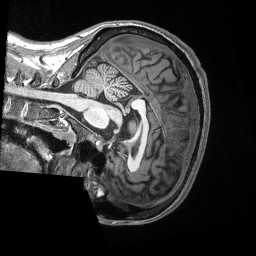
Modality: T1w
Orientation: sagittal
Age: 27
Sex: male